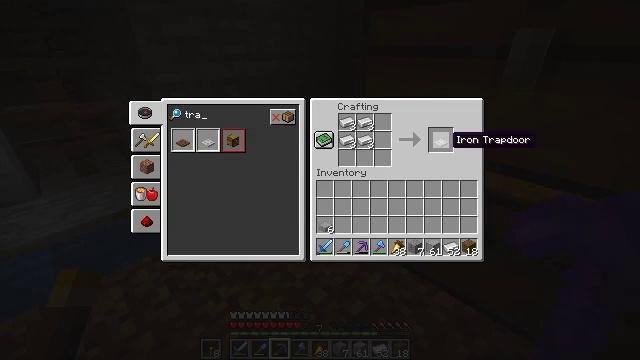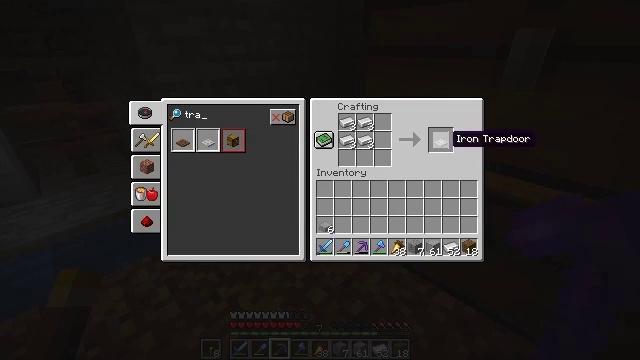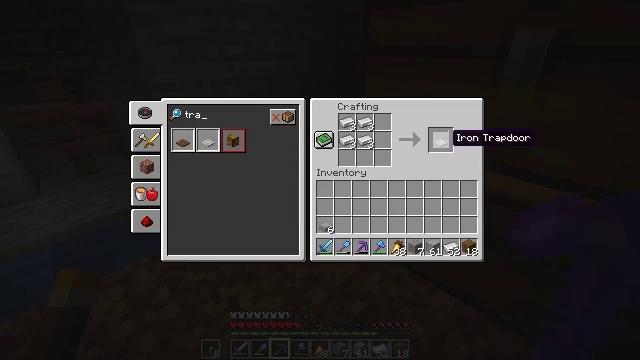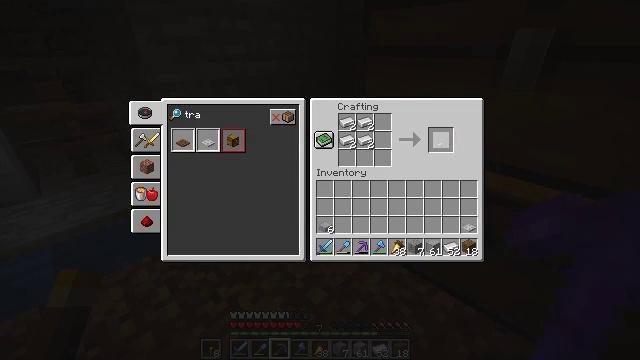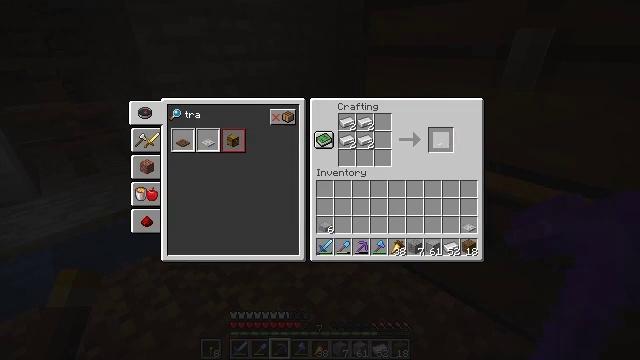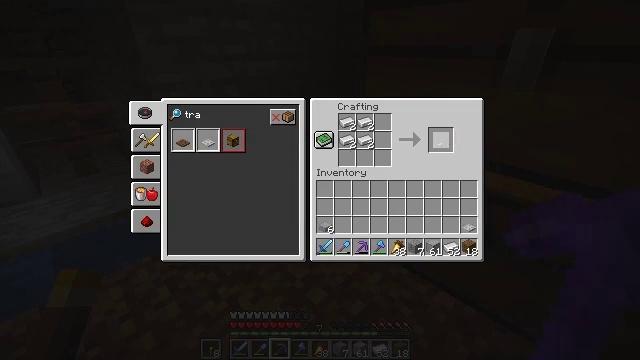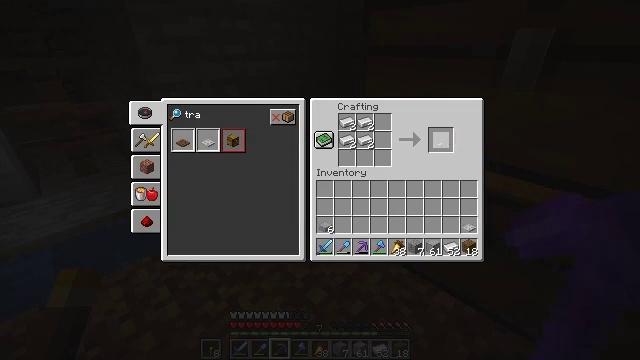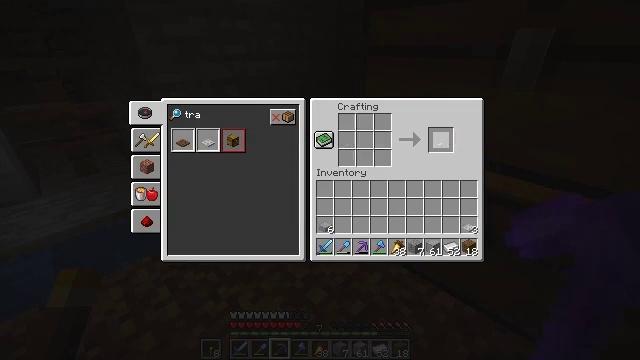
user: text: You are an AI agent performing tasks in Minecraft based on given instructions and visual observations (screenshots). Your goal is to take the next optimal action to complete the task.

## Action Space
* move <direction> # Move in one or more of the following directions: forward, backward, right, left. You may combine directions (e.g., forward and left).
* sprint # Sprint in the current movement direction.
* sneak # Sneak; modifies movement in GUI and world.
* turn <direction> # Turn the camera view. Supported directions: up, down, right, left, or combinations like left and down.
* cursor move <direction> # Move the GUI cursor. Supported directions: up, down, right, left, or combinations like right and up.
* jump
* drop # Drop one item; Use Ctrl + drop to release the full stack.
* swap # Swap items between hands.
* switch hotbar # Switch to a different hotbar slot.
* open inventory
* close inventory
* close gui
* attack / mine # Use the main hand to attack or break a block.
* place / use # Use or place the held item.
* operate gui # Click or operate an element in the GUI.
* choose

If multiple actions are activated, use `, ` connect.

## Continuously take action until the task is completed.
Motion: motion action
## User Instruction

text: Get an iron trapdoor by crafting it in the table.
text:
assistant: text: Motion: sneak
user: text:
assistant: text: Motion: sneak
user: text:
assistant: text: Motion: sneak, attack / mine
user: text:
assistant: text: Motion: sneak, attack / mine
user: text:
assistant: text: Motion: sneak, attack / mine
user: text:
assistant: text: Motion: sneak
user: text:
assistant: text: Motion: sneak
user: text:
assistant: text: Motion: sneak